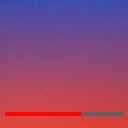
Screen state: on